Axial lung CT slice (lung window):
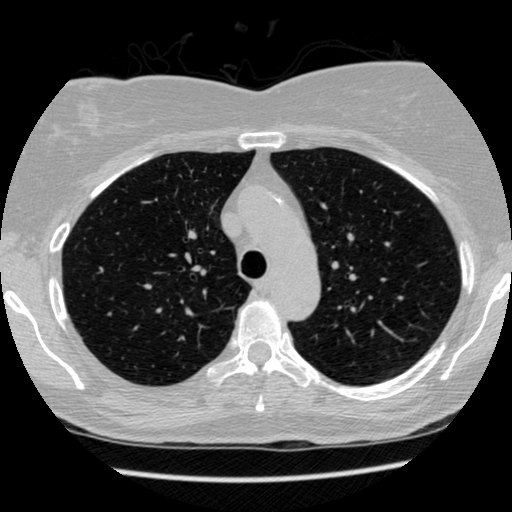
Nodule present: no